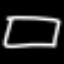
Label: square